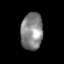
Tissue: skin
Cell type: Epithelial cells
Senescence score: 0.2675
Nuclear area (px): 806
Mean DAPI intensity: 132.391